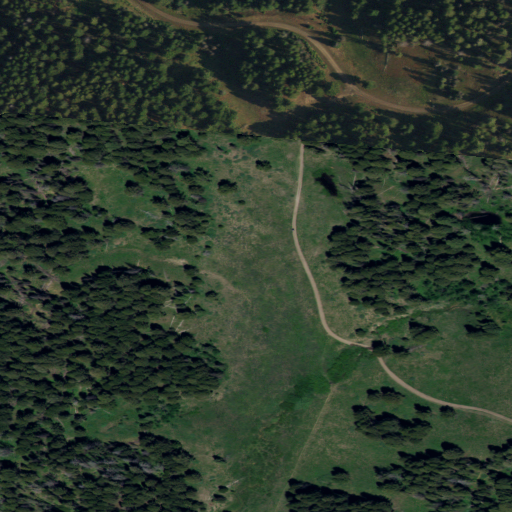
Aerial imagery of ridge(s) in Idaho named Pete Creek Divide containing evergreen forest, shrub, grassland, and woody wetlands